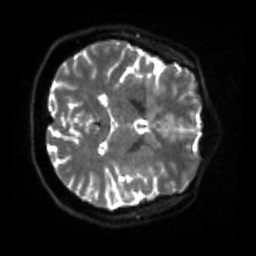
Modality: sbref
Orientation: axial
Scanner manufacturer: siemens
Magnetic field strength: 3 T
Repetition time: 4 s
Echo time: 0.0594 s